Question: I'm developing an Android App for the tourism sector. All data is available offline without any internet connection. The app includes a map where the data is also only available in an offline mode. So, I use Openstreetmap with osmdroid for this and all the needed map data is included in the app-file. The only activity that may connect to the internet is when launching the app, to check if there is new data available and eventually download the new data into the app folders.
I've added a block diagram of the views:

My problem is, how can I make only the first activity, which is the launch activity (red-block in the image), connect to the internet and be sure that all the other activities in no case be able to connect to the internet. Because it's very important that my activity with the Openstreetmap may not connect to the internet to download new map tiles, when the user scrolls out of the region of the integrated maps. It is not intended to completely turn off the network connection for the whole Android device, so it's also turned off for other apps.
Thanks a lot in advance!
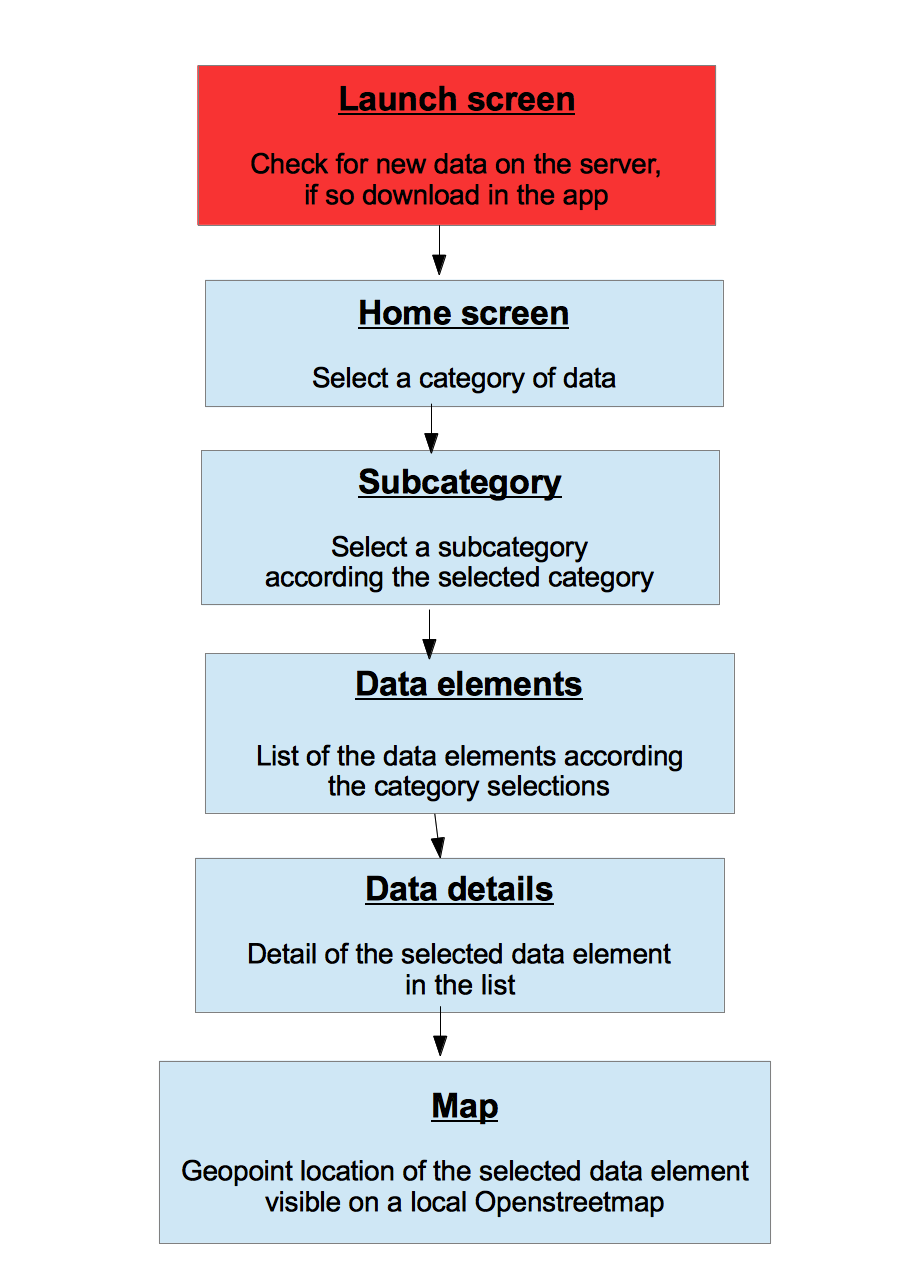
Answer: If you declare
'''
<uses-permission />
'''
for Internet in Manifest, then that is applicable for all the Activities. You can not limit what the external libraries do. So try to use trusted libs.